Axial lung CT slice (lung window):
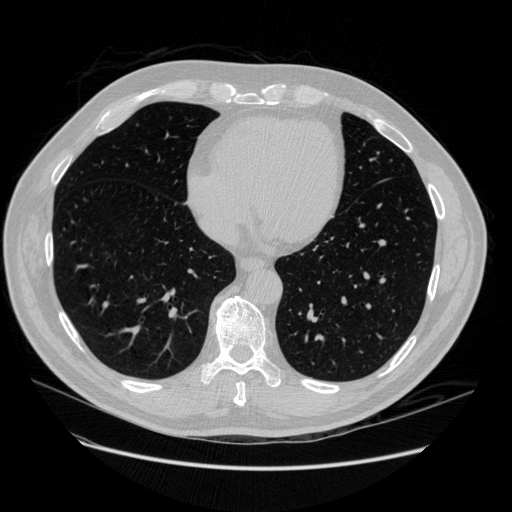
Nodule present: no